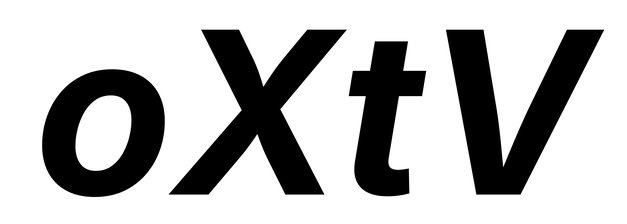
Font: Inter-Italic_Bold_Italic